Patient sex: M
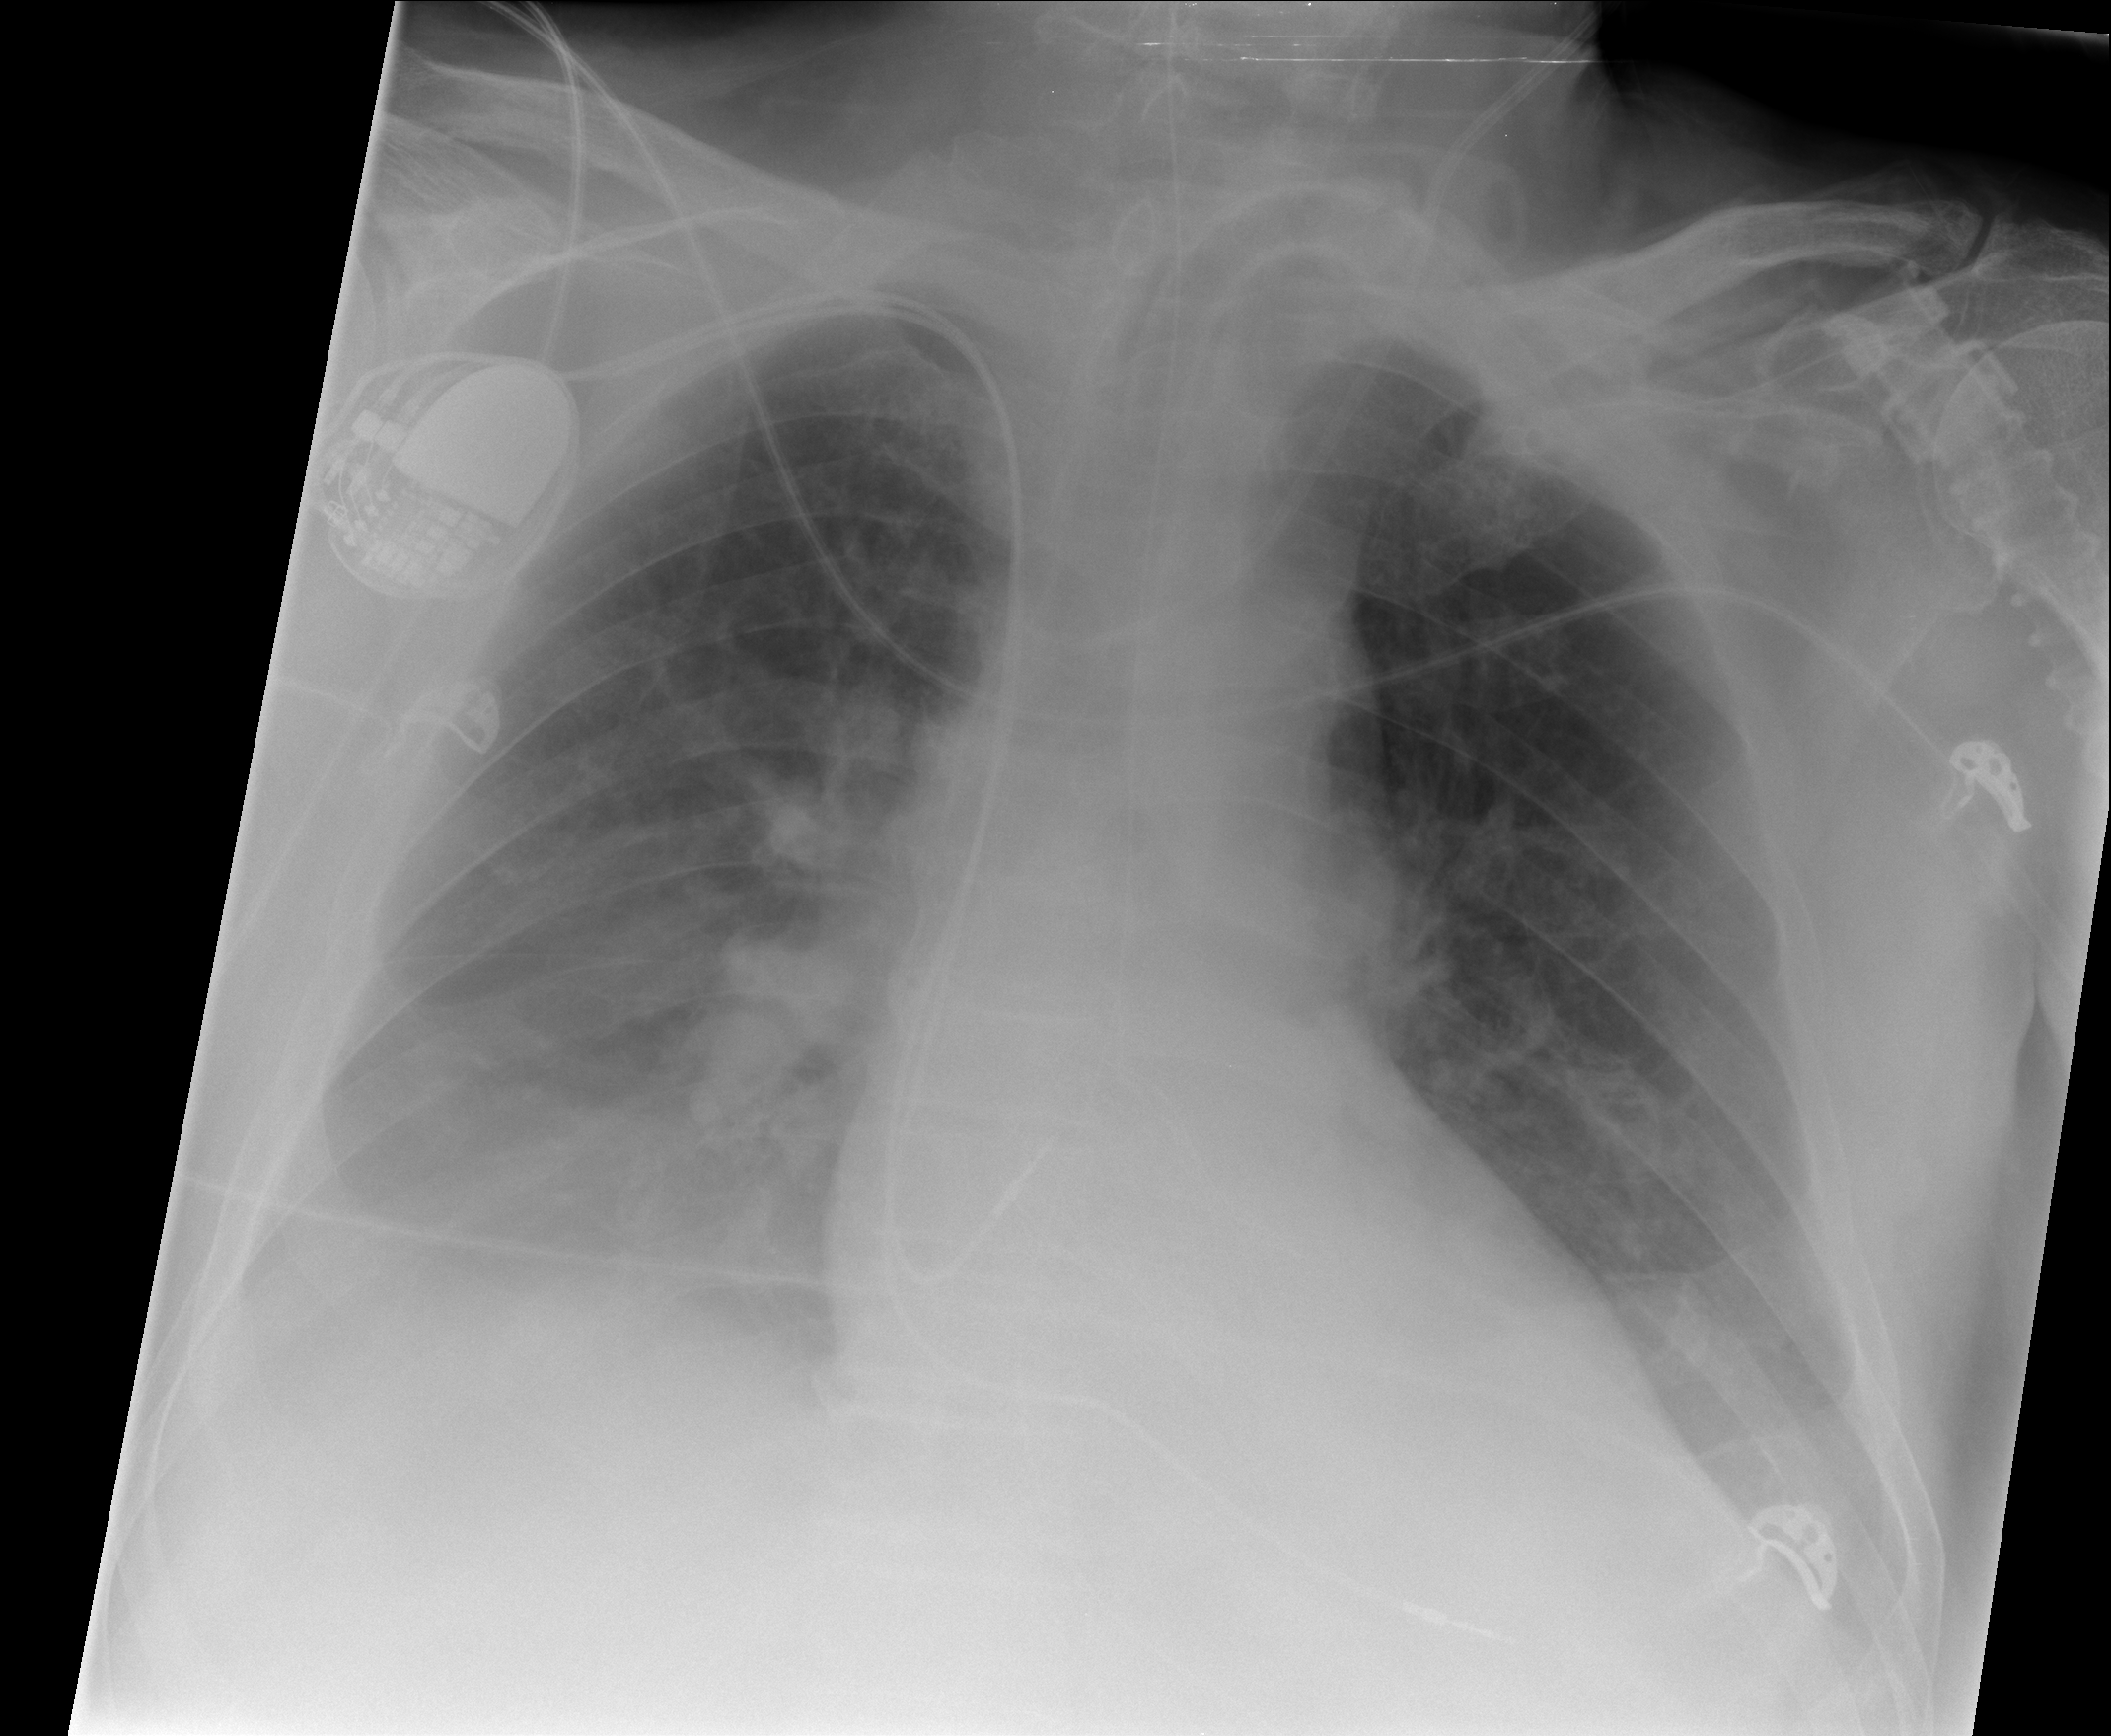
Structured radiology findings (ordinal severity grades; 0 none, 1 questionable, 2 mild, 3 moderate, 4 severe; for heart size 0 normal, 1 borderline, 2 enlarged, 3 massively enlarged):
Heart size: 0
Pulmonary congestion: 2
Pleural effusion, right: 2
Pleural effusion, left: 2
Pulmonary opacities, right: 0
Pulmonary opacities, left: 0
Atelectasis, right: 2
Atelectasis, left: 2